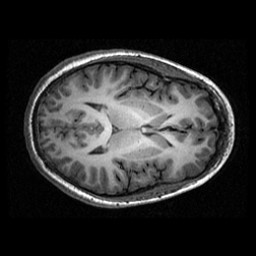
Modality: T1w
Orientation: axial
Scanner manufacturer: ge
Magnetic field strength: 3 T
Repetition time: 0.00904 s
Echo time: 0.00184 s